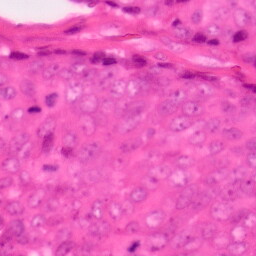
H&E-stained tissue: Colon